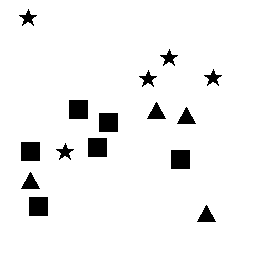
Squares: 6
Triangles: 4
Stars: 5
Total shapes: 15